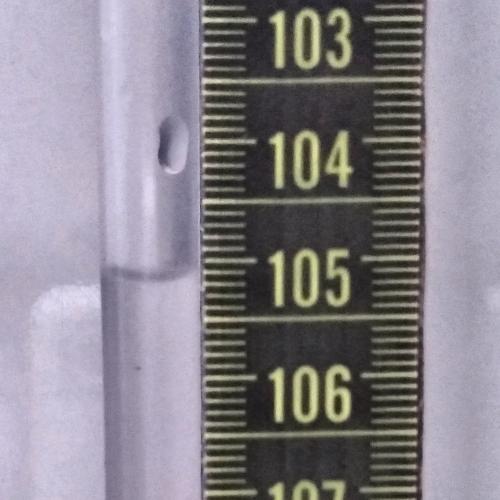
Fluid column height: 105.1 cm